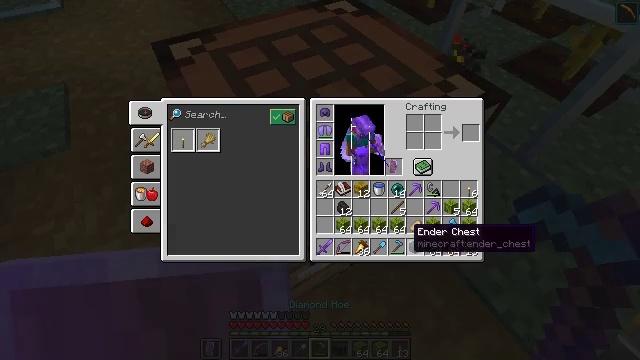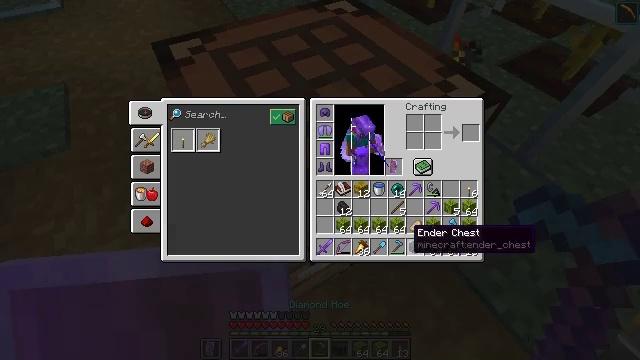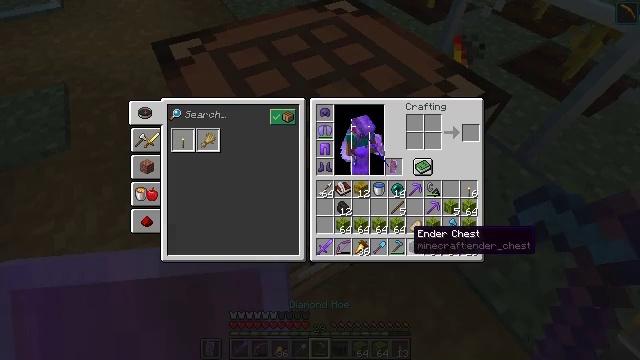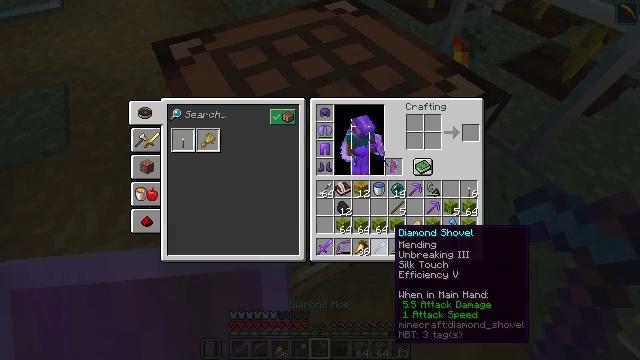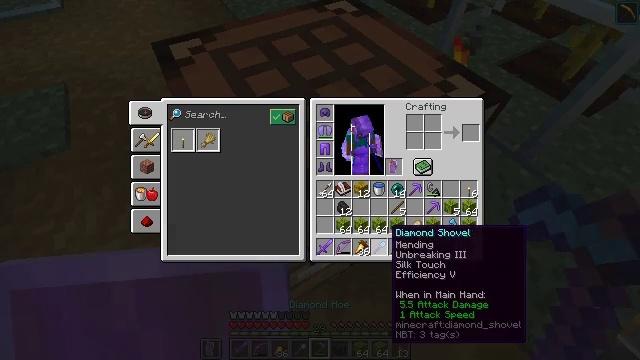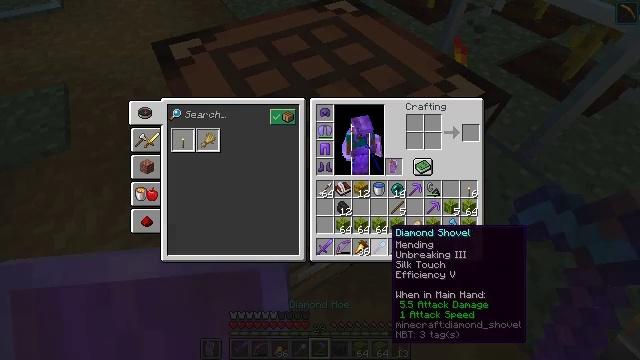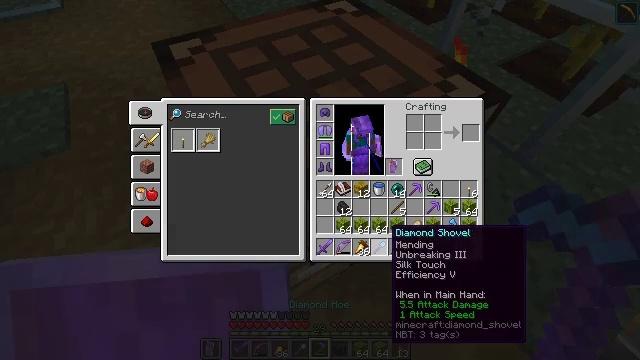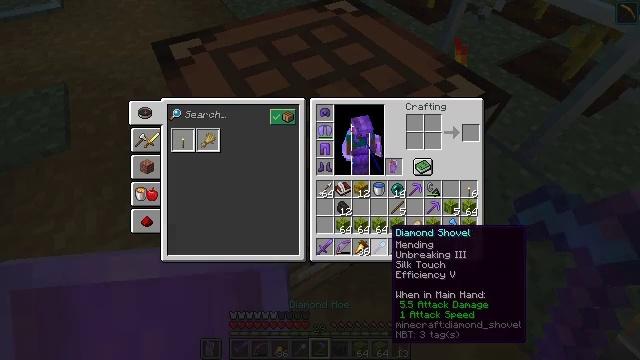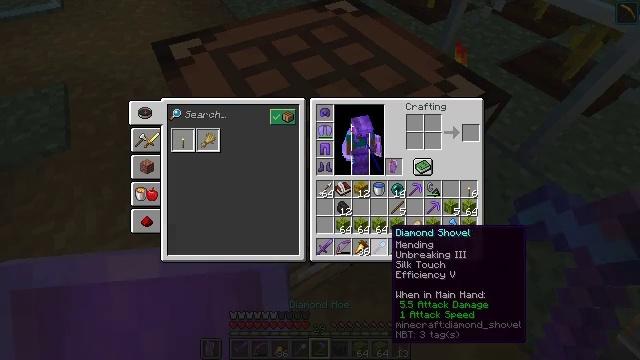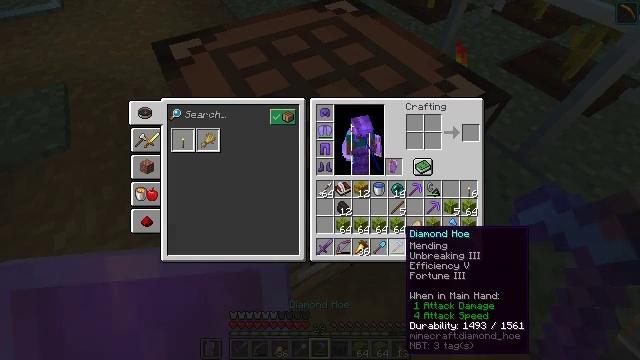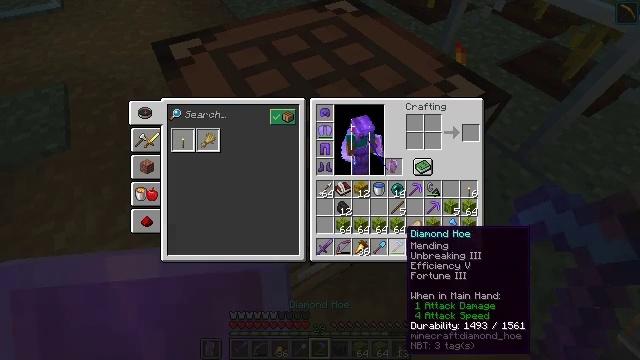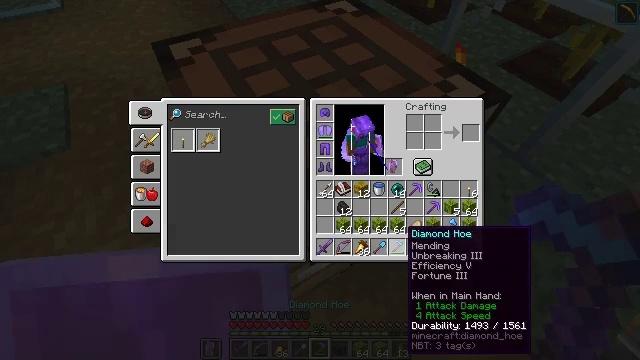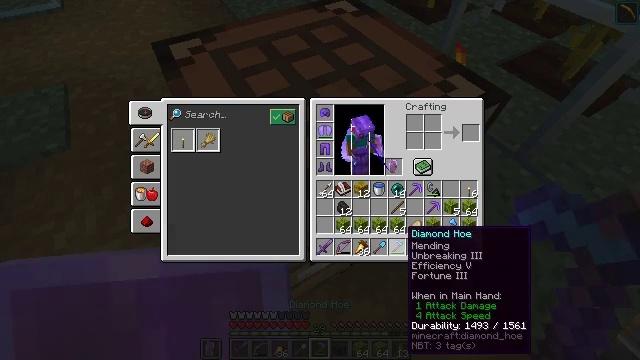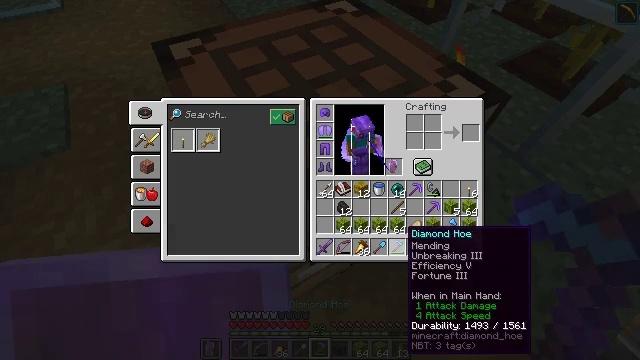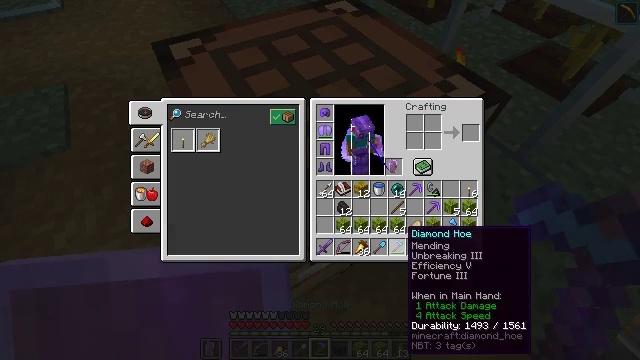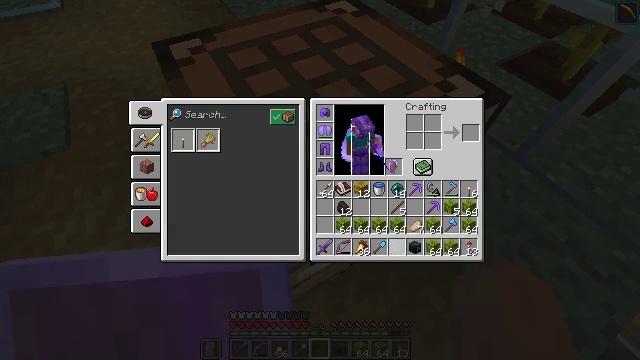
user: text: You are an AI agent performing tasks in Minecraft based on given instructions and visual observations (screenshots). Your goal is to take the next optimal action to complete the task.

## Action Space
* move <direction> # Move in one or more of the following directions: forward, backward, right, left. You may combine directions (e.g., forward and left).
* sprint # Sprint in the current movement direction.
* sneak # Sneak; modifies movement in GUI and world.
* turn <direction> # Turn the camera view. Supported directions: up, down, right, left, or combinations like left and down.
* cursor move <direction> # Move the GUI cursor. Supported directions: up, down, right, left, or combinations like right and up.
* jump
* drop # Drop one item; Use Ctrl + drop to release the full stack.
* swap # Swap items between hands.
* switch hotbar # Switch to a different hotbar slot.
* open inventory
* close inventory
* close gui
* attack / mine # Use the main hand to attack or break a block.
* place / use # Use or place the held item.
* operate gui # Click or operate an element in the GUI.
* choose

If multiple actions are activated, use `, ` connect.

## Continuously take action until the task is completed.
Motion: motion action
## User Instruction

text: Recycle the crafting table.
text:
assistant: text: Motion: no_op
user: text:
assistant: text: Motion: no_op
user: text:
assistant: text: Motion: cursor move left
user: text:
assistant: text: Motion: sneak
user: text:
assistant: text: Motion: sneak
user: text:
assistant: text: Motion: sneak
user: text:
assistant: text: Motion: sneak
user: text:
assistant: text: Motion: sneak
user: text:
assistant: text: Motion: sneak, cursor move right
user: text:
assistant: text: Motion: sneak
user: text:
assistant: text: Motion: sneak
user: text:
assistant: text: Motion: sneak
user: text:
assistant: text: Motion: sneak
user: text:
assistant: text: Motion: sneak
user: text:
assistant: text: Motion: sneak, operate gui
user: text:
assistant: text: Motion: sneak, cursor move left, operate gui
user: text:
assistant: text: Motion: sneak, operate gui
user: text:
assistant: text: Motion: sneak
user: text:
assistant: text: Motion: sneak
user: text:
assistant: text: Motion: sneak
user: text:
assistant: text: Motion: sneak, operate gui
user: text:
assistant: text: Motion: sneak, operate gui
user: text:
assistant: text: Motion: sneak
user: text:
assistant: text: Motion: sneak, cursor move right
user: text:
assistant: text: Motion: sneak, cursor move right
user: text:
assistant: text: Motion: sneak
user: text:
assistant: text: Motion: sneak
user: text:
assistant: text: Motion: sneak, cursor move right
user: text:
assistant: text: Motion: sneak
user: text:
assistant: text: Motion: sneak